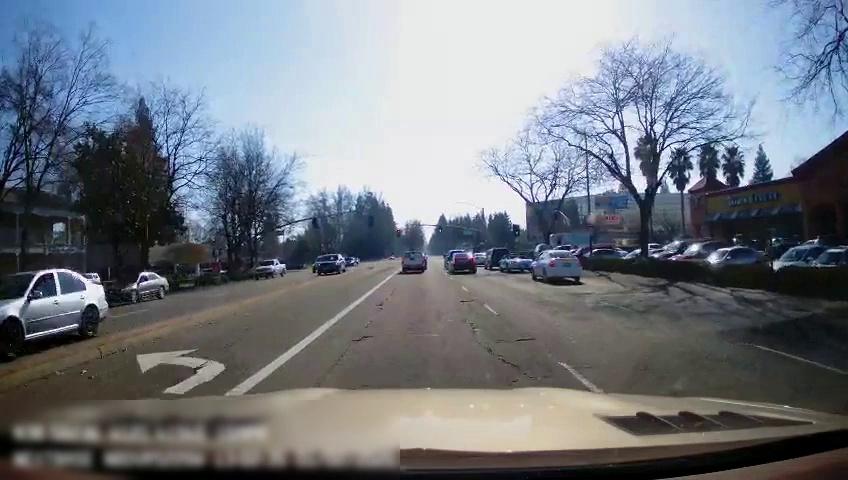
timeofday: Day
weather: Sunny
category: Drivable Space
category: Vehicles | Car
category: Vehicles | SUV
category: Vehicles | SUV
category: Vehicles | Car
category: Vehicles | Truck
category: Vehicles | SUV
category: Vehicles | Car
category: Vehicles | SUV
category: Vehicles | SUV
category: Vehicles | Car
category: Vehicles | Car
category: Vehicles | SUV
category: Vehicles | SUV
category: Vehicles | Car
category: Vehicles | Car
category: Vehicles | Car
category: Vehicles | Car
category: Vehicles | Car
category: Vehicles | Truck
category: Vehicles | SUV
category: Vehicles | Car
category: Vehicles | Car
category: Vehicles | Truck
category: Vehicles | SUV
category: Vehicles | Car
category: Lanes | Current Lane
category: Lanes | Alternate Lane
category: Lanes | Current Lane